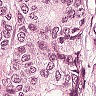
Metastatic tissue present: yes